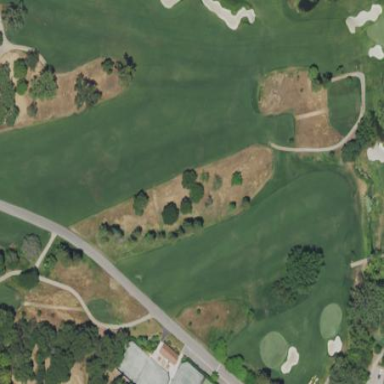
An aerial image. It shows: Rough area in golf course.